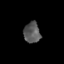
Tissue: skin
Cell type: Epithelial cells
Senescence score: 0.2671
Nuclear area (px): 336
Mean DAPI intensity: 88.429